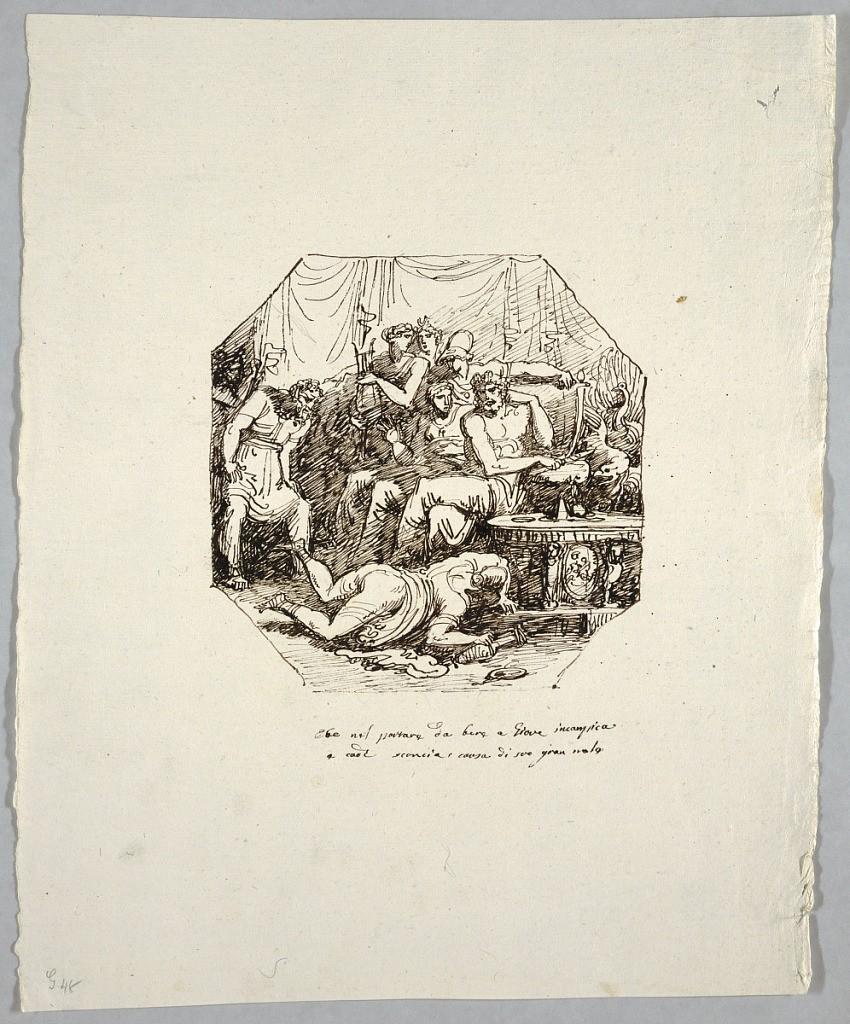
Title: Hebe Falls and Spills the Nectar Brought to Jupiter
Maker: Felice Giani, Italian, 1758–1823
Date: ca. 1810
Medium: Pen and brown ink on light blue laid paper
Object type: Drawing
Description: Hebe shown falling and spilling nectar she brought for Jupiter, who sits in company of gods.